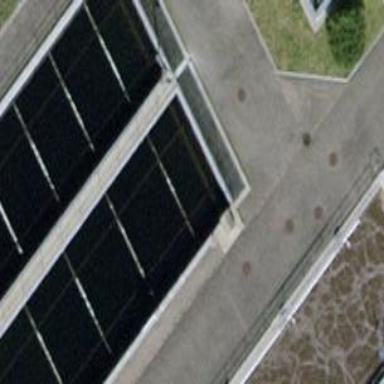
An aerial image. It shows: Solar photovoltaic panel generator located on building's roof.